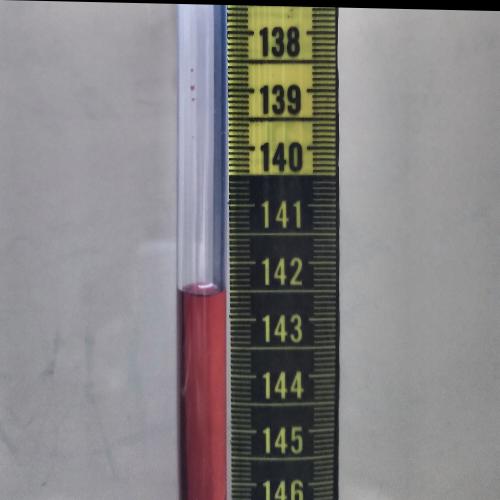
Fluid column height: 142.5 cm